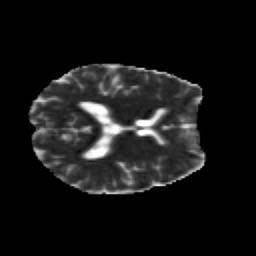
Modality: MD
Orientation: axial
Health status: healthy
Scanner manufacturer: siemens
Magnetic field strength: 3 T
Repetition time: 12 s
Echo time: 0.092 s